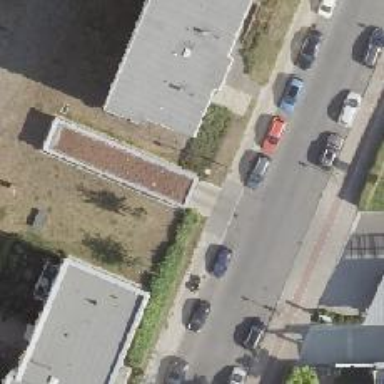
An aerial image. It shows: Parking entrance.